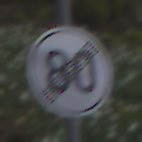
Verkehrszeichen: EndeGeschwindigkeit80
Umgebung: Outdoor, Nature
Tageszeit: MorningAfternoon
Wetter: PartlyCloudy
Licht: Natural
Jahreszeit: NotSpecified
Kontrast: LowContrast